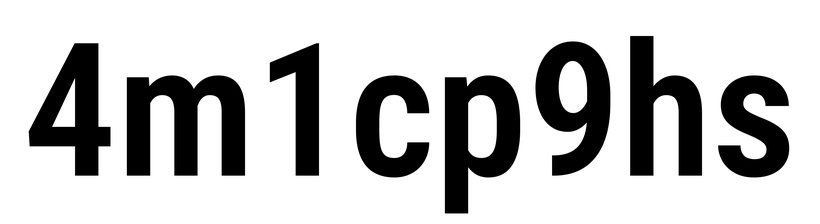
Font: Roboto_Condensed_SemiBold